Brain MRI, t2w sequence, axial 2D slice.
Patient: age 38, sex F, weight 78 kg, height 1.78 m
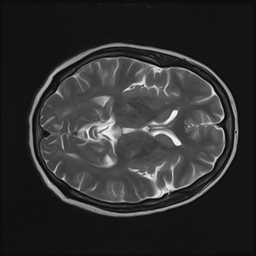